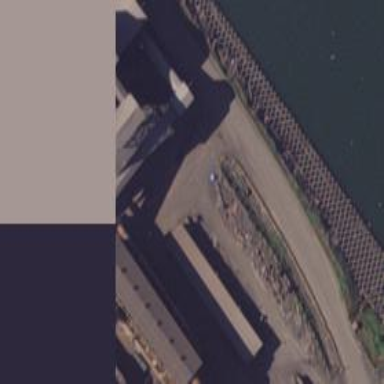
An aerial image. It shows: Industrial building.